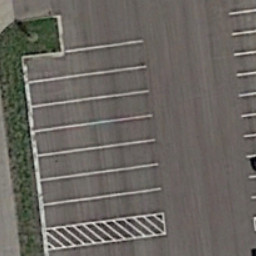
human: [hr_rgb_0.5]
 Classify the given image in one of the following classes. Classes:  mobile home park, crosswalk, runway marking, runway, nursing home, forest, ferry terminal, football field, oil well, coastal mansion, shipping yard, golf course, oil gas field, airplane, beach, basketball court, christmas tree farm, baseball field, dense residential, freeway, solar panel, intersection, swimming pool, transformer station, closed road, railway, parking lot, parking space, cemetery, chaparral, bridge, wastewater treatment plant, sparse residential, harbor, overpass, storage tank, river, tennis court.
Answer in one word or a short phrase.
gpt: parking space